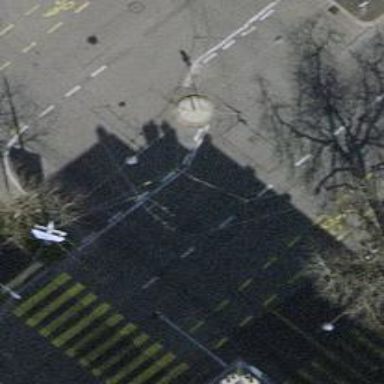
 which is classified as primary highway."